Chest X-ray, PA view. Patient: 58 years old, sex F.
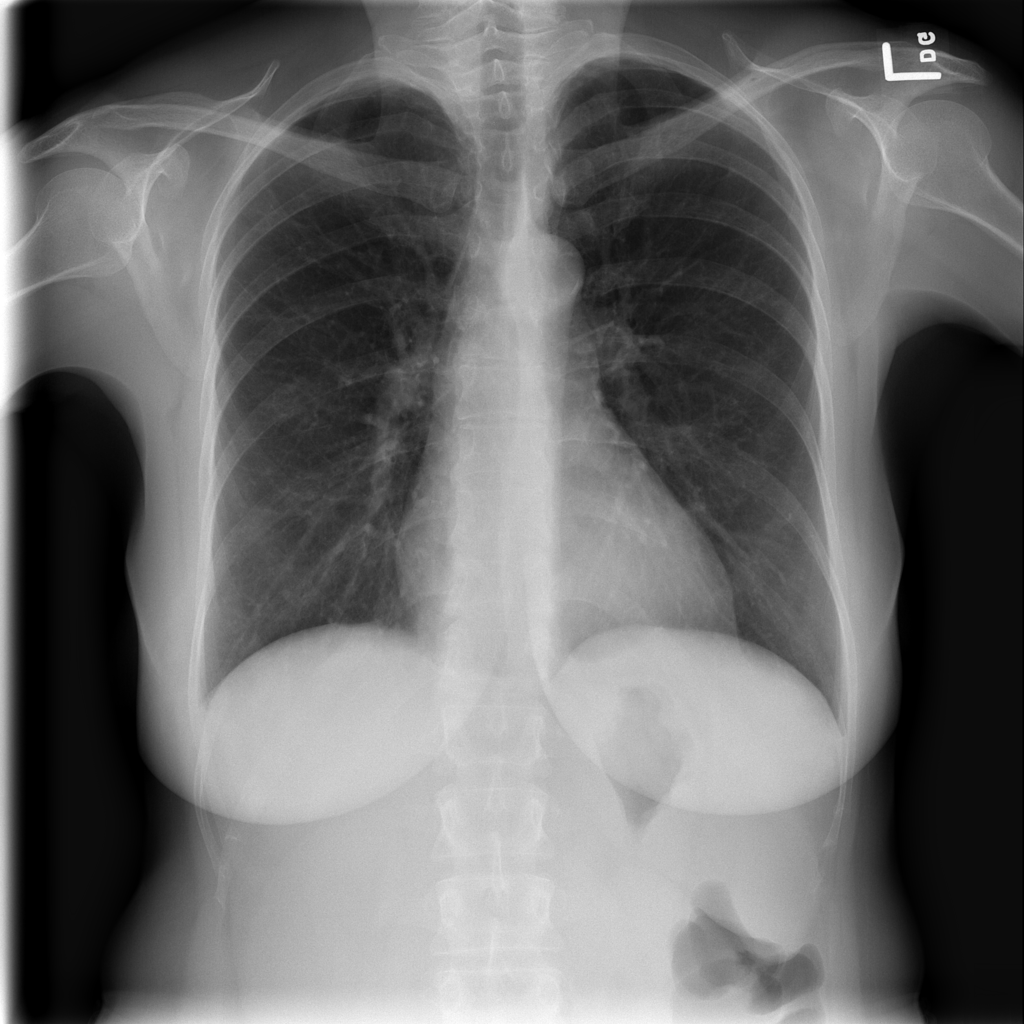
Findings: No Finding